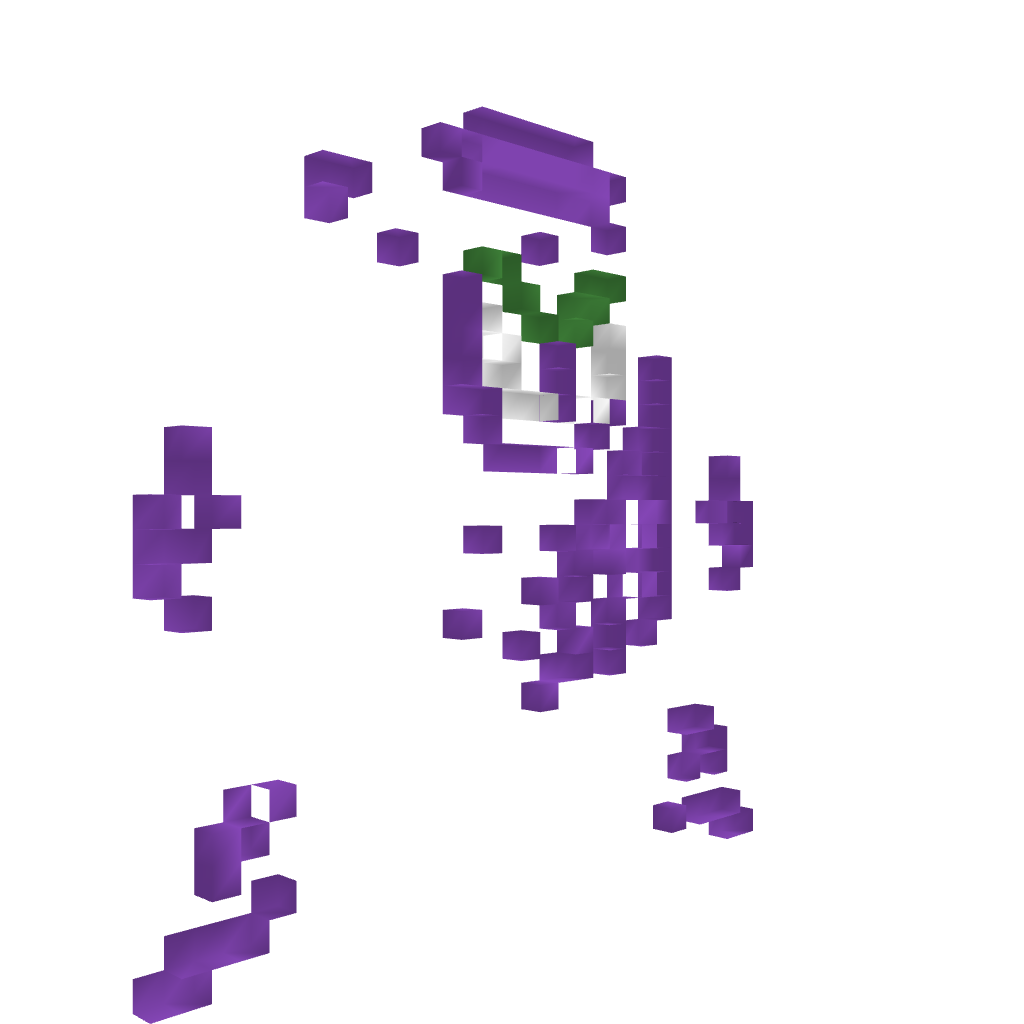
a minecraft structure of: Woodman (ErnieCIII) bad low quality